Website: bh-photo
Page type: cross-sells
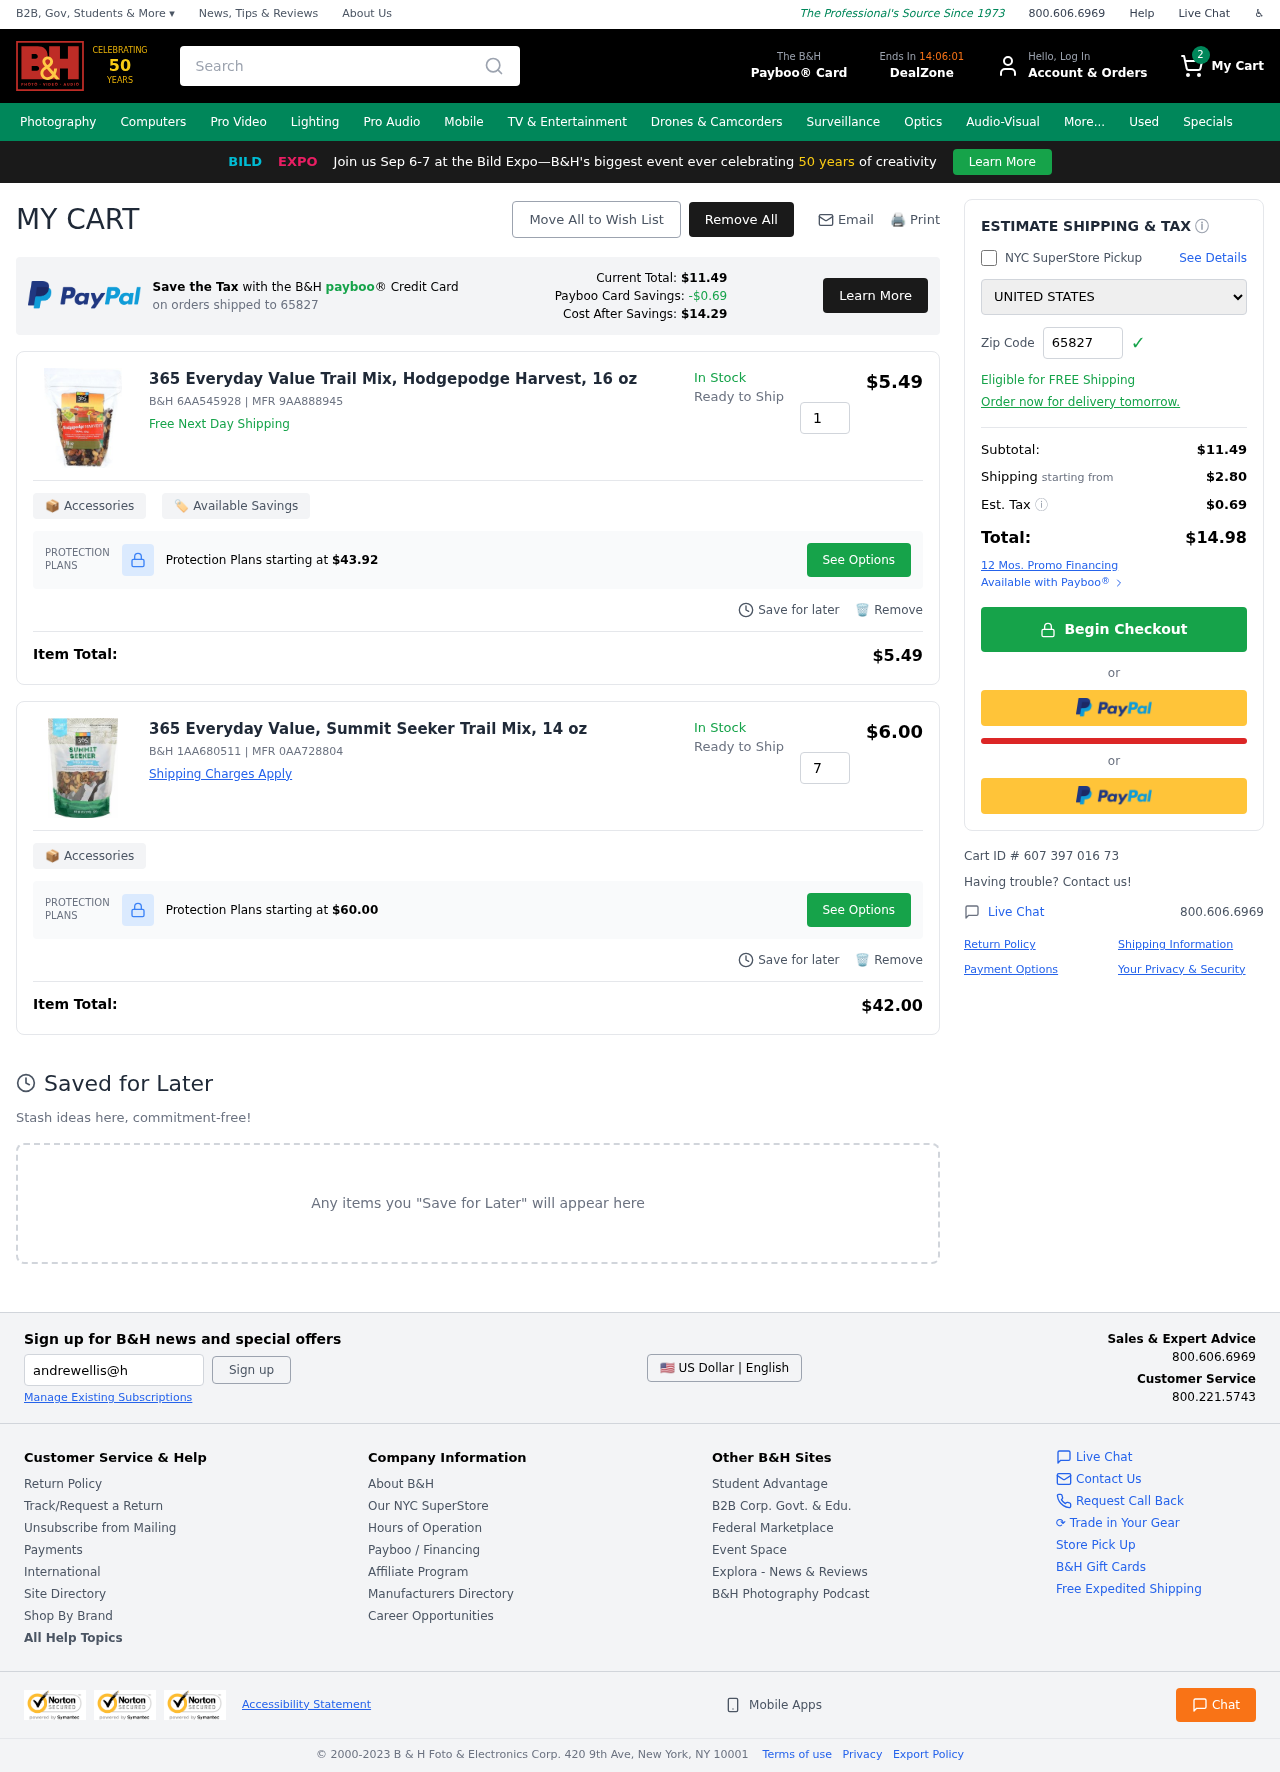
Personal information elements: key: PII_COUNTRY
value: United States
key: PII_POSTCODE
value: on orders shipped to 65827
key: PII_POSTCODE2
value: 65827
Product elements: key: PRODUCT1_NAME
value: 365 Everyday Value Trail Mix, Hodgepodge Harvest, 16 oz
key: PRODUCT1_PRICE
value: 5.49
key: PRODUCT1_QUANTITY
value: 1
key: PRODUCT2_NAME
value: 365 Everyday Value, Summit Seeker Trail Mix, 14 oz
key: PRODUCT2_PRICE
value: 6
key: PRODUCT2_QUANTITY
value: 7
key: PRODUCT1_SKU
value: B&H 6AA545928
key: PRODUCT1_MFR
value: MFR 9AA888945
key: PRODUCT1_PROTECTION_PRICE
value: $43.92
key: PRODUCT1_ITEM_TOTAL
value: $5.49
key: PRODUCT2_SKU
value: B&H 1AA680511
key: PRODUCT2_MFR
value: MFR 0AA728804
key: PRODUCT2_PROTECTION_PRICE
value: $60.00
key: PRODUCT2_ITEM_TOTAL
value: $42.00
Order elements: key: ORDER_NUM_ITEMS
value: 2
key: PAYBOO_CURRENT_TOTAL
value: $11.49
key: ORDER_SUBTOTAL
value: $11.49
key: ORDER_SHIPPING_COST
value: $2.80
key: ORDER_TAX
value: $0.69
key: ORDER_TOTAL
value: $14.98
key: ORDER_ID
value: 607 397 016 73
Search elements: key: HEADER_SEARCH
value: Search
Other elements: key: PAYBOO_SAVINGS
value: -$0.69
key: PAYBOO_COST_AFTER_SAVINGS
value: $14.29